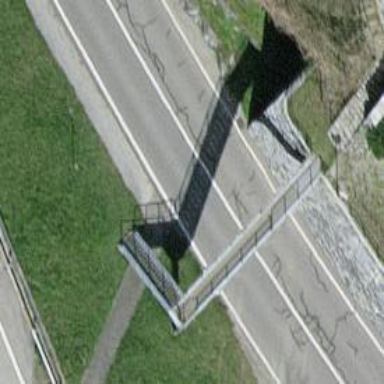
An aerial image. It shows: Road with steps.